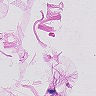
Metastatic tissue present: no